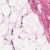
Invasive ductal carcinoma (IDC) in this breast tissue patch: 0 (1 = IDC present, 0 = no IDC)